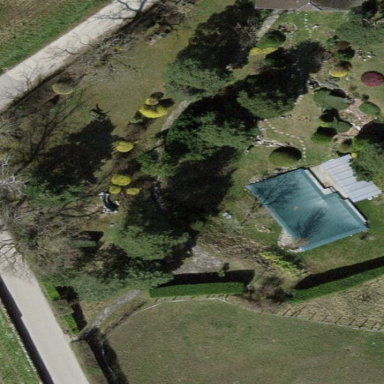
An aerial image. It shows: Garden that is leisure land.